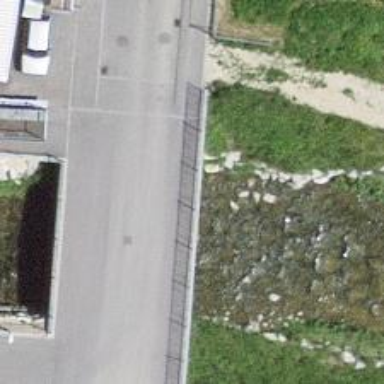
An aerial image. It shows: Residential road with bridge.